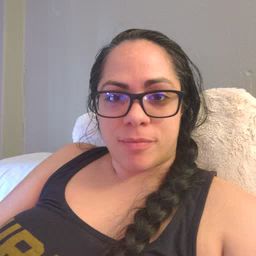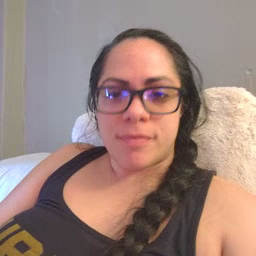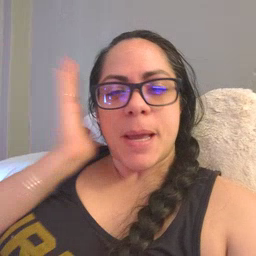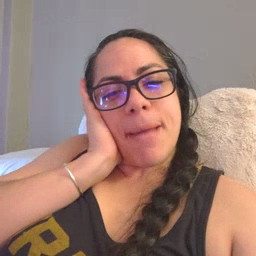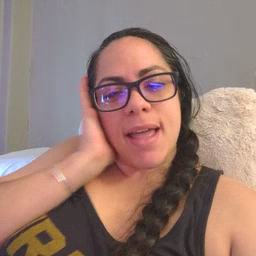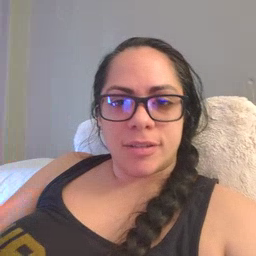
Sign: bed